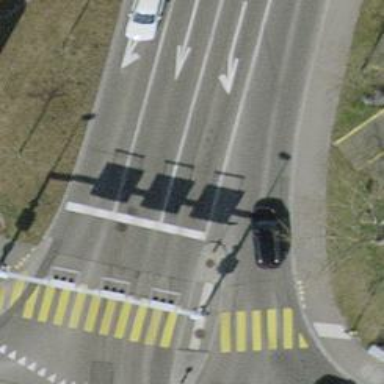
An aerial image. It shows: Road with traffic signals.